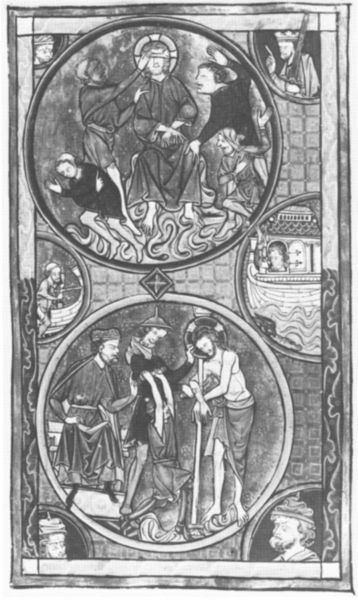
Titel: Oscott Psalter
Institution: London, British Library
Schlagwörter: feuer, gemälde, gott, himmel, wasser, weiß, menschen, fenster, finger, hut, köpfe, männer, schwarz, zeichnung, hochformat, arm, rahmen, steine, bild, kirche, krone, boot, kreis, rund, stock, schiff, wellen, stab, mauer, ziegel, könig, foto, blind, kreuz, schwarzweiss, radierung, stich, schwert, kreise, salbung, buchseite, heiligenschein, nimbus, christus, jesus, mittelalter, heiliger, jünger, madonna, zungen, sakral, gen, augenbinde, arche, fetisch, männerköpfe, judenhut